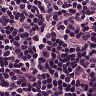
Metastatic tissue present: no